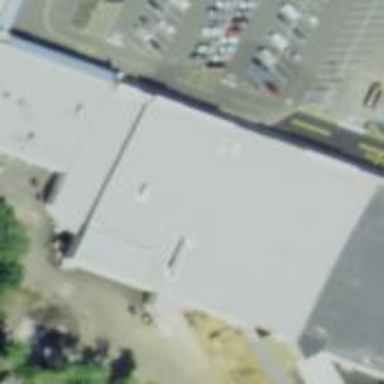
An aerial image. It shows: Supermarket.